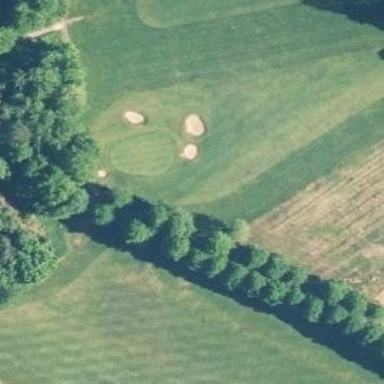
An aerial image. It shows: View of golf hole.